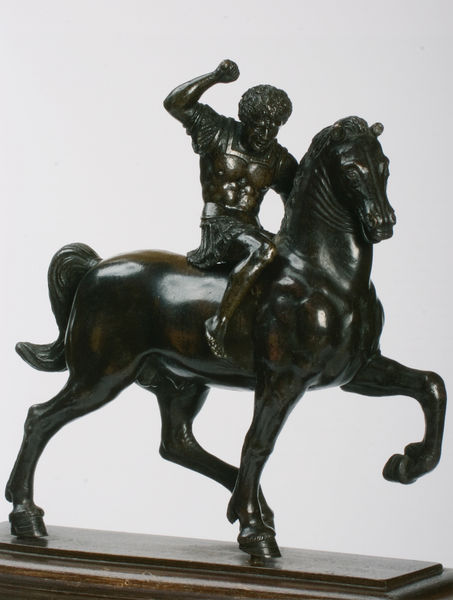
Titel: Reiter
Künstler: Venezianischer Bildhauer
Standort: Klosterneuburg
Institution: Augustiner Chorherrenstift
Schlagwörter: angriff, dunkel, fuß, gott, hand, kampf, kopf, kämpfer, mann, nackt, schatten, weiß, sitzen, bewegung, braun, brust, elegant, geste, grau, haar, hintergrund, licht, marmor, schwarz, tier, tuch, arm, mensch, sockel, gehen, figur, gewand, haare, locken, ohren, renaissance, pferd, reiter, skulptur, statue, beine, bewegt, fesseln, huf, hufe, mähne, reiten, reiterbild, ritt, schwanz, schweif, bein, treiben, krieg, schlacht, kraft, muskeln, glanz, metall, bildhauerei, bronze, glatt, halbakt, plastik, plinthe, poliert, rodin, junge, zehen, foto, photographie, muskulös, barfuss, panzer, zinn, stolz, antike, denkmal, hocken, uniform, brutal, faust, soldat, dynamik, rennen, stof, statuette, ritter, rüstung, schimmel, sieg, bekleidung, rom, fries, römer, brustpanzer, kraus, dynamisch, ross, antik, muskel, stark, gespannt, nüstern, krieger, drohung, jubel, miniatur, lockenkopf, zorn, gaul, sieger, hengst, anmutig, römisch, standbild, galopp, reiterstandbild, skultpur, trab, triumpf, skulpur, trabend, schwazr, werfen, ballen, kriger, marc aurel, schweiß, antrieb, arn, pfert, frnakreich, ansporn, antreiben, fauts, sattellos, trap, rüsung, ohne sattel, hochen